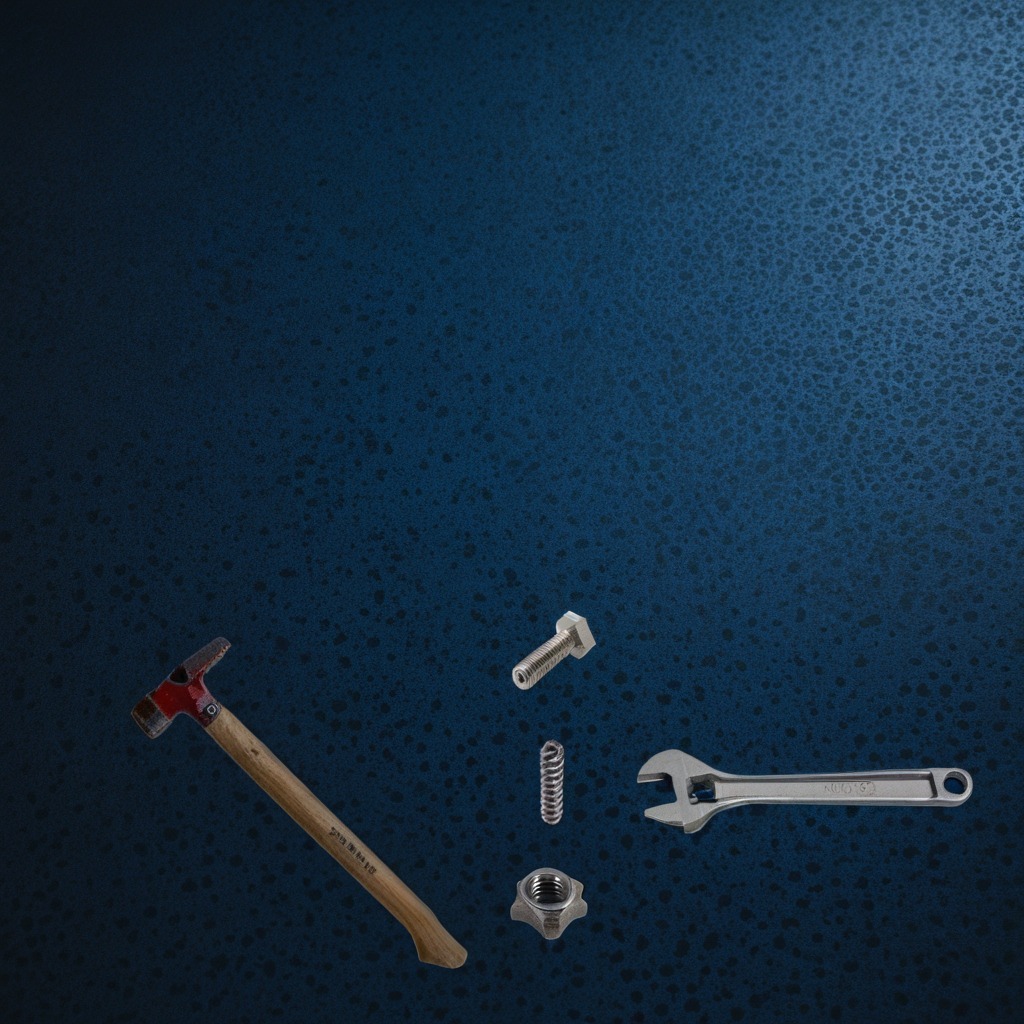
A metal machine screw, a hammer, a coiled metal spring, a metal nut, and a wrench are lying on the clean granite tabletop covered with a blue rubber mat inside a workshop at night dim ambient light soft shadows worn but beneath the mat.